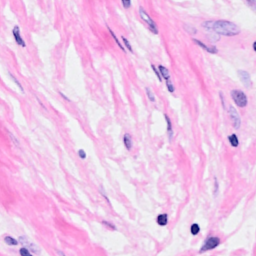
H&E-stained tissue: Breast